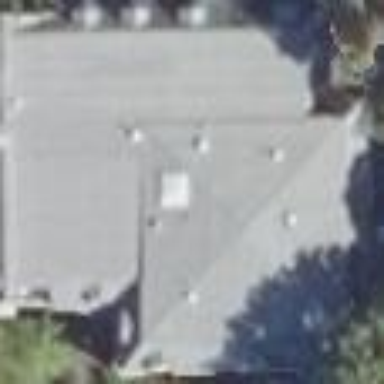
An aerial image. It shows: Hipped roof on apartment building.